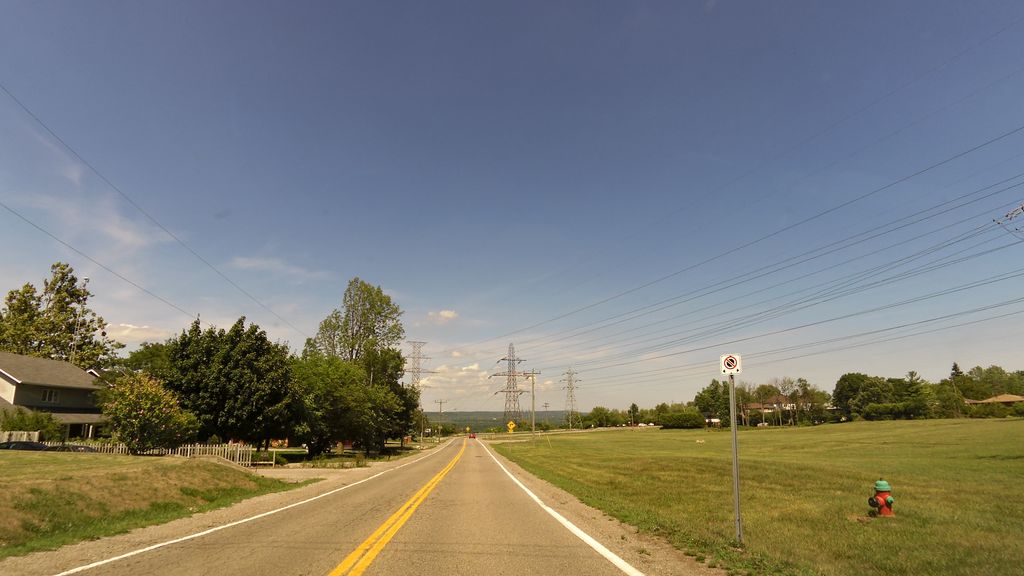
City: hamilton